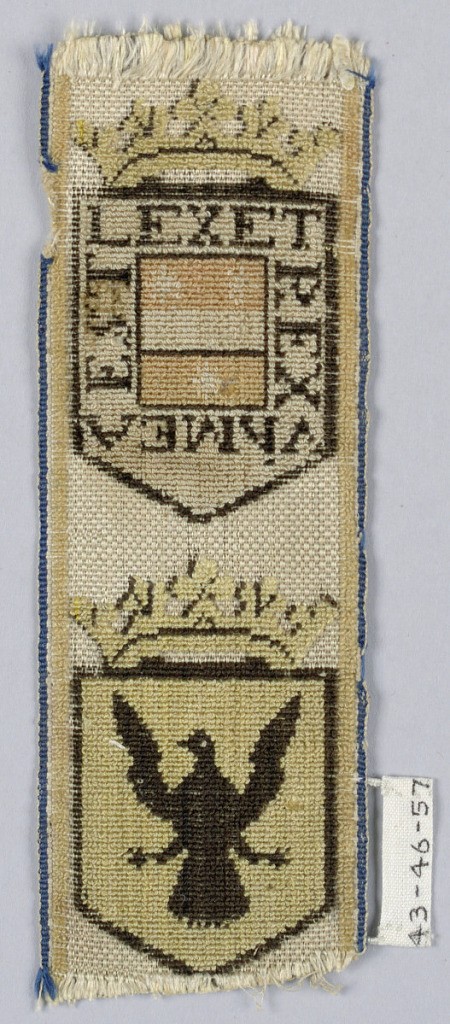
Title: Trimming
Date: early 19th century
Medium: White, black, and colored silks in voided velvet weave.
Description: Two shields, each under a crown, one displaying arms with motto, "Vis mea est lex et rex." (Trans. "My strength is law and king.")  The other, a spread eagle, in black, yellow, and tan on a white ground.